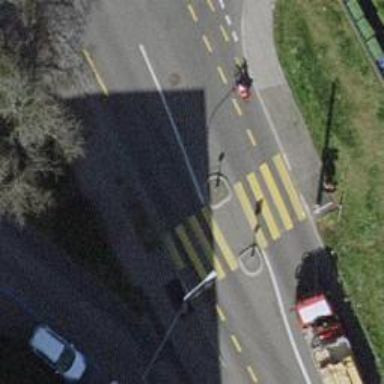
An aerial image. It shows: Uncontrolled crossing with pedestrian island.